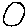
Label: circle